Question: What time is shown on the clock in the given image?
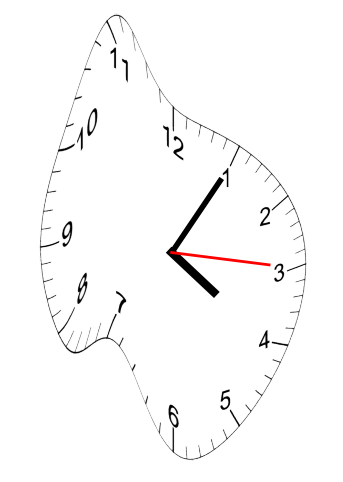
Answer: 04:05:15